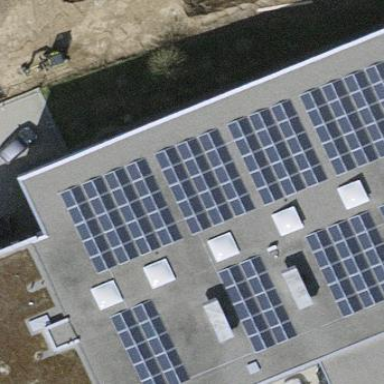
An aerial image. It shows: Solar power generator using photovoltaic method with solar photovoltaic panel types.